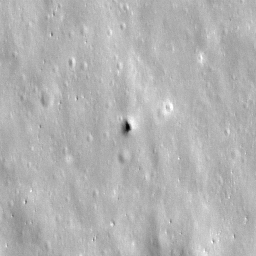
Pit: Stevinus 13
Host crater: Stevinus
Host type: impact_melt
Lunar coordinates: latitude -32.449, longitude 54.645